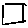
Label: square